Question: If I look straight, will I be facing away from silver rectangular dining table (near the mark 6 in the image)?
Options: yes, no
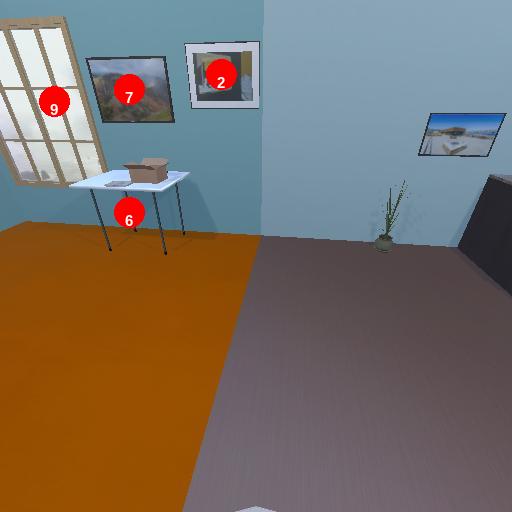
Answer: yes